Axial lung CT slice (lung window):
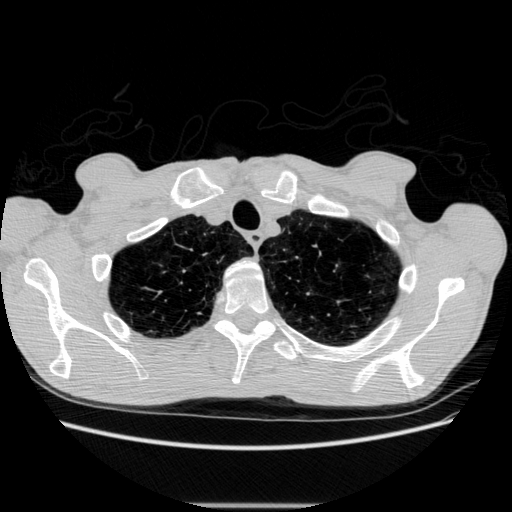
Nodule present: no